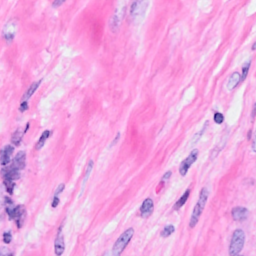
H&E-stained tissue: Breast